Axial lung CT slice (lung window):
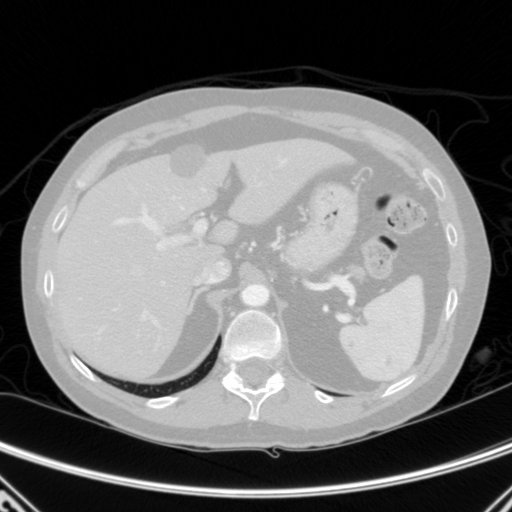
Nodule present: no